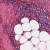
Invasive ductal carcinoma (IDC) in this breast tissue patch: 0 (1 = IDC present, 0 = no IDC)